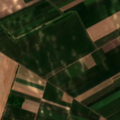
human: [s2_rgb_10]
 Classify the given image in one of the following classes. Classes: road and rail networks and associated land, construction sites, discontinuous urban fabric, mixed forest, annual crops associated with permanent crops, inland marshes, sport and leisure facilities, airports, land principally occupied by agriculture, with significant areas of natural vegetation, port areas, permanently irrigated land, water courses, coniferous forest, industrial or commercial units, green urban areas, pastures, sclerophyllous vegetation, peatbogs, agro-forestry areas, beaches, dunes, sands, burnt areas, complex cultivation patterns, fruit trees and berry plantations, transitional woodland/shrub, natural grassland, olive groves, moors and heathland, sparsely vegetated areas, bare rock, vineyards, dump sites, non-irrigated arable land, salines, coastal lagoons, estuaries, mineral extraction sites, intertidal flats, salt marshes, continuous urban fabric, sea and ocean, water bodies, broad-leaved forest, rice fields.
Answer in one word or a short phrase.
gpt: non-irrigated arable land